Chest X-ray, AP view. Patient: 38 years old, sex M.
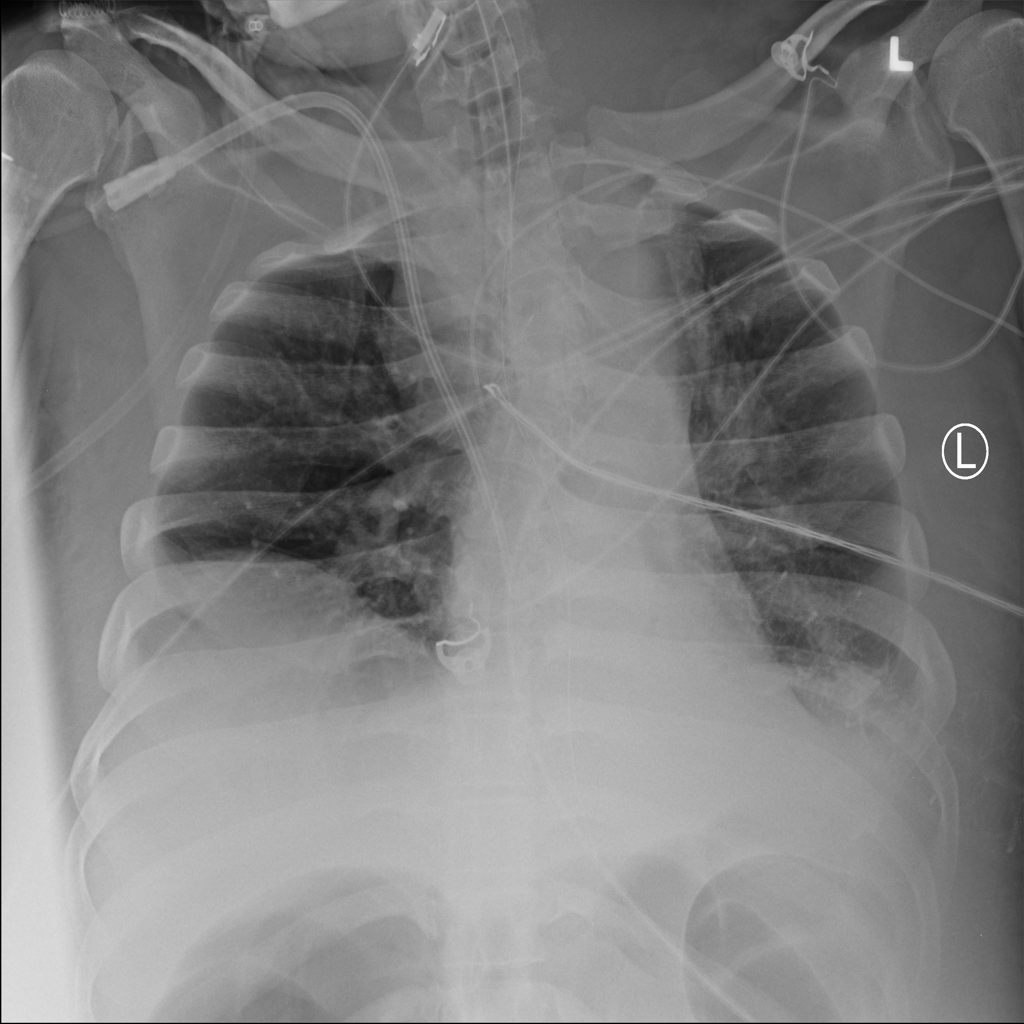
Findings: Mass